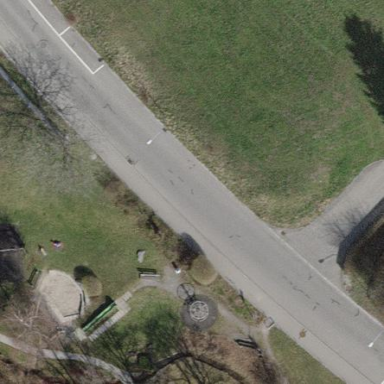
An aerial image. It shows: Playground with playful theme.